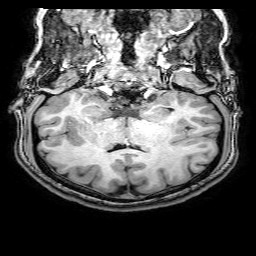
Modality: T1w
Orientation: sagittal
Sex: female
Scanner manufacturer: philips
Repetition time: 0.00809 s
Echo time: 0.0037 s